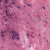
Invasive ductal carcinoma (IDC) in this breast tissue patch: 0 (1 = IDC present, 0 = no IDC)